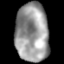
Tissue: lung
Cell type: Epithelial cells
Senescence score: 0.2034
Nuclear area (px): 1916
Mean DAPI intensity: 152.428